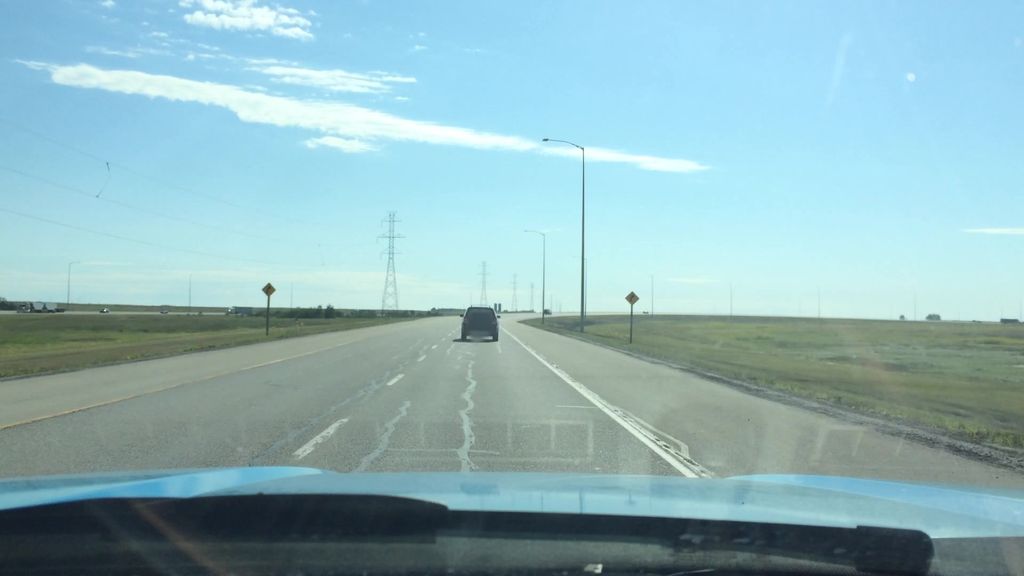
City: calgary